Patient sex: M
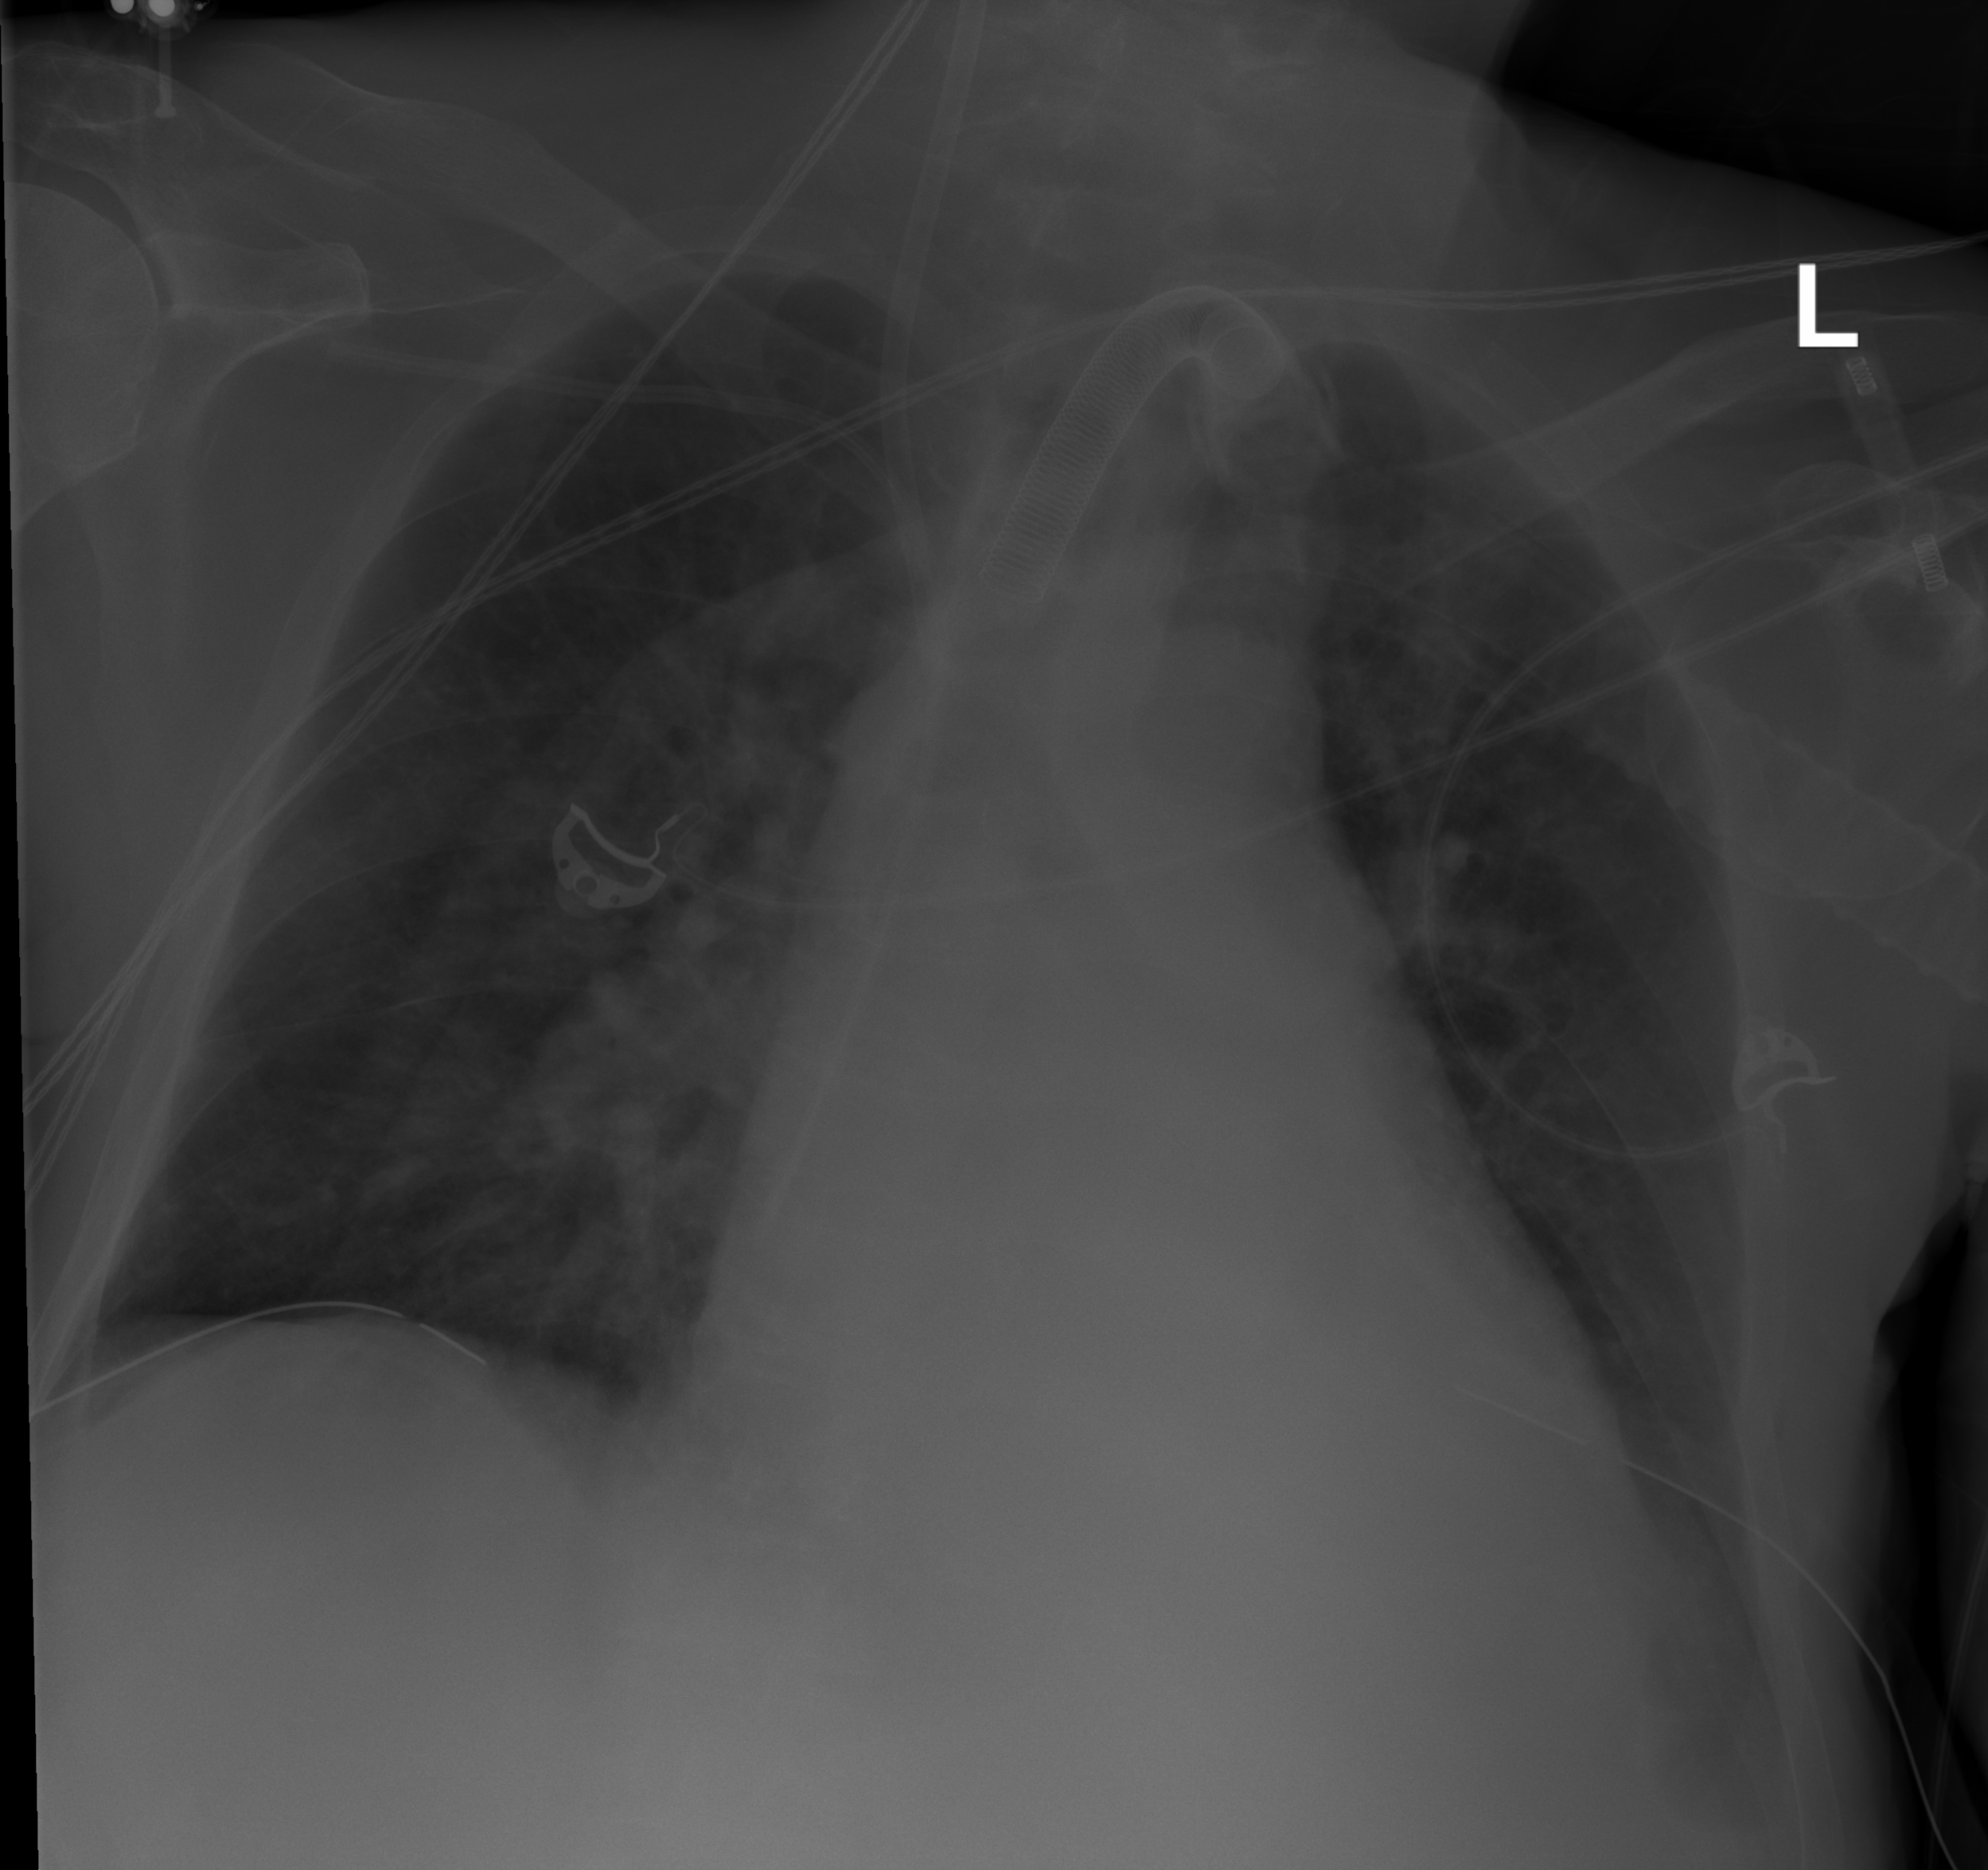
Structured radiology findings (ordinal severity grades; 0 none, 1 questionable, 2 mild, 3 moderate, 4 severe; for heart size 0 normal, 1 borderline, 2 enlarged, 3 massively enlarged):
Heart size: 1
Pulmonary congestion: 0
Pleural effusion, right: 0
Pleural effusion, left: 2
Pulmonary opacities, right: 1
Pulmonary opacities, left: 0
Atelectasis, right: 0
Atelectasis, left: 0